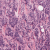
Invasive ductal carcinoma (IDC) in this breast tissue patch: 1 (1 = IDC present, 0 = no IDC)